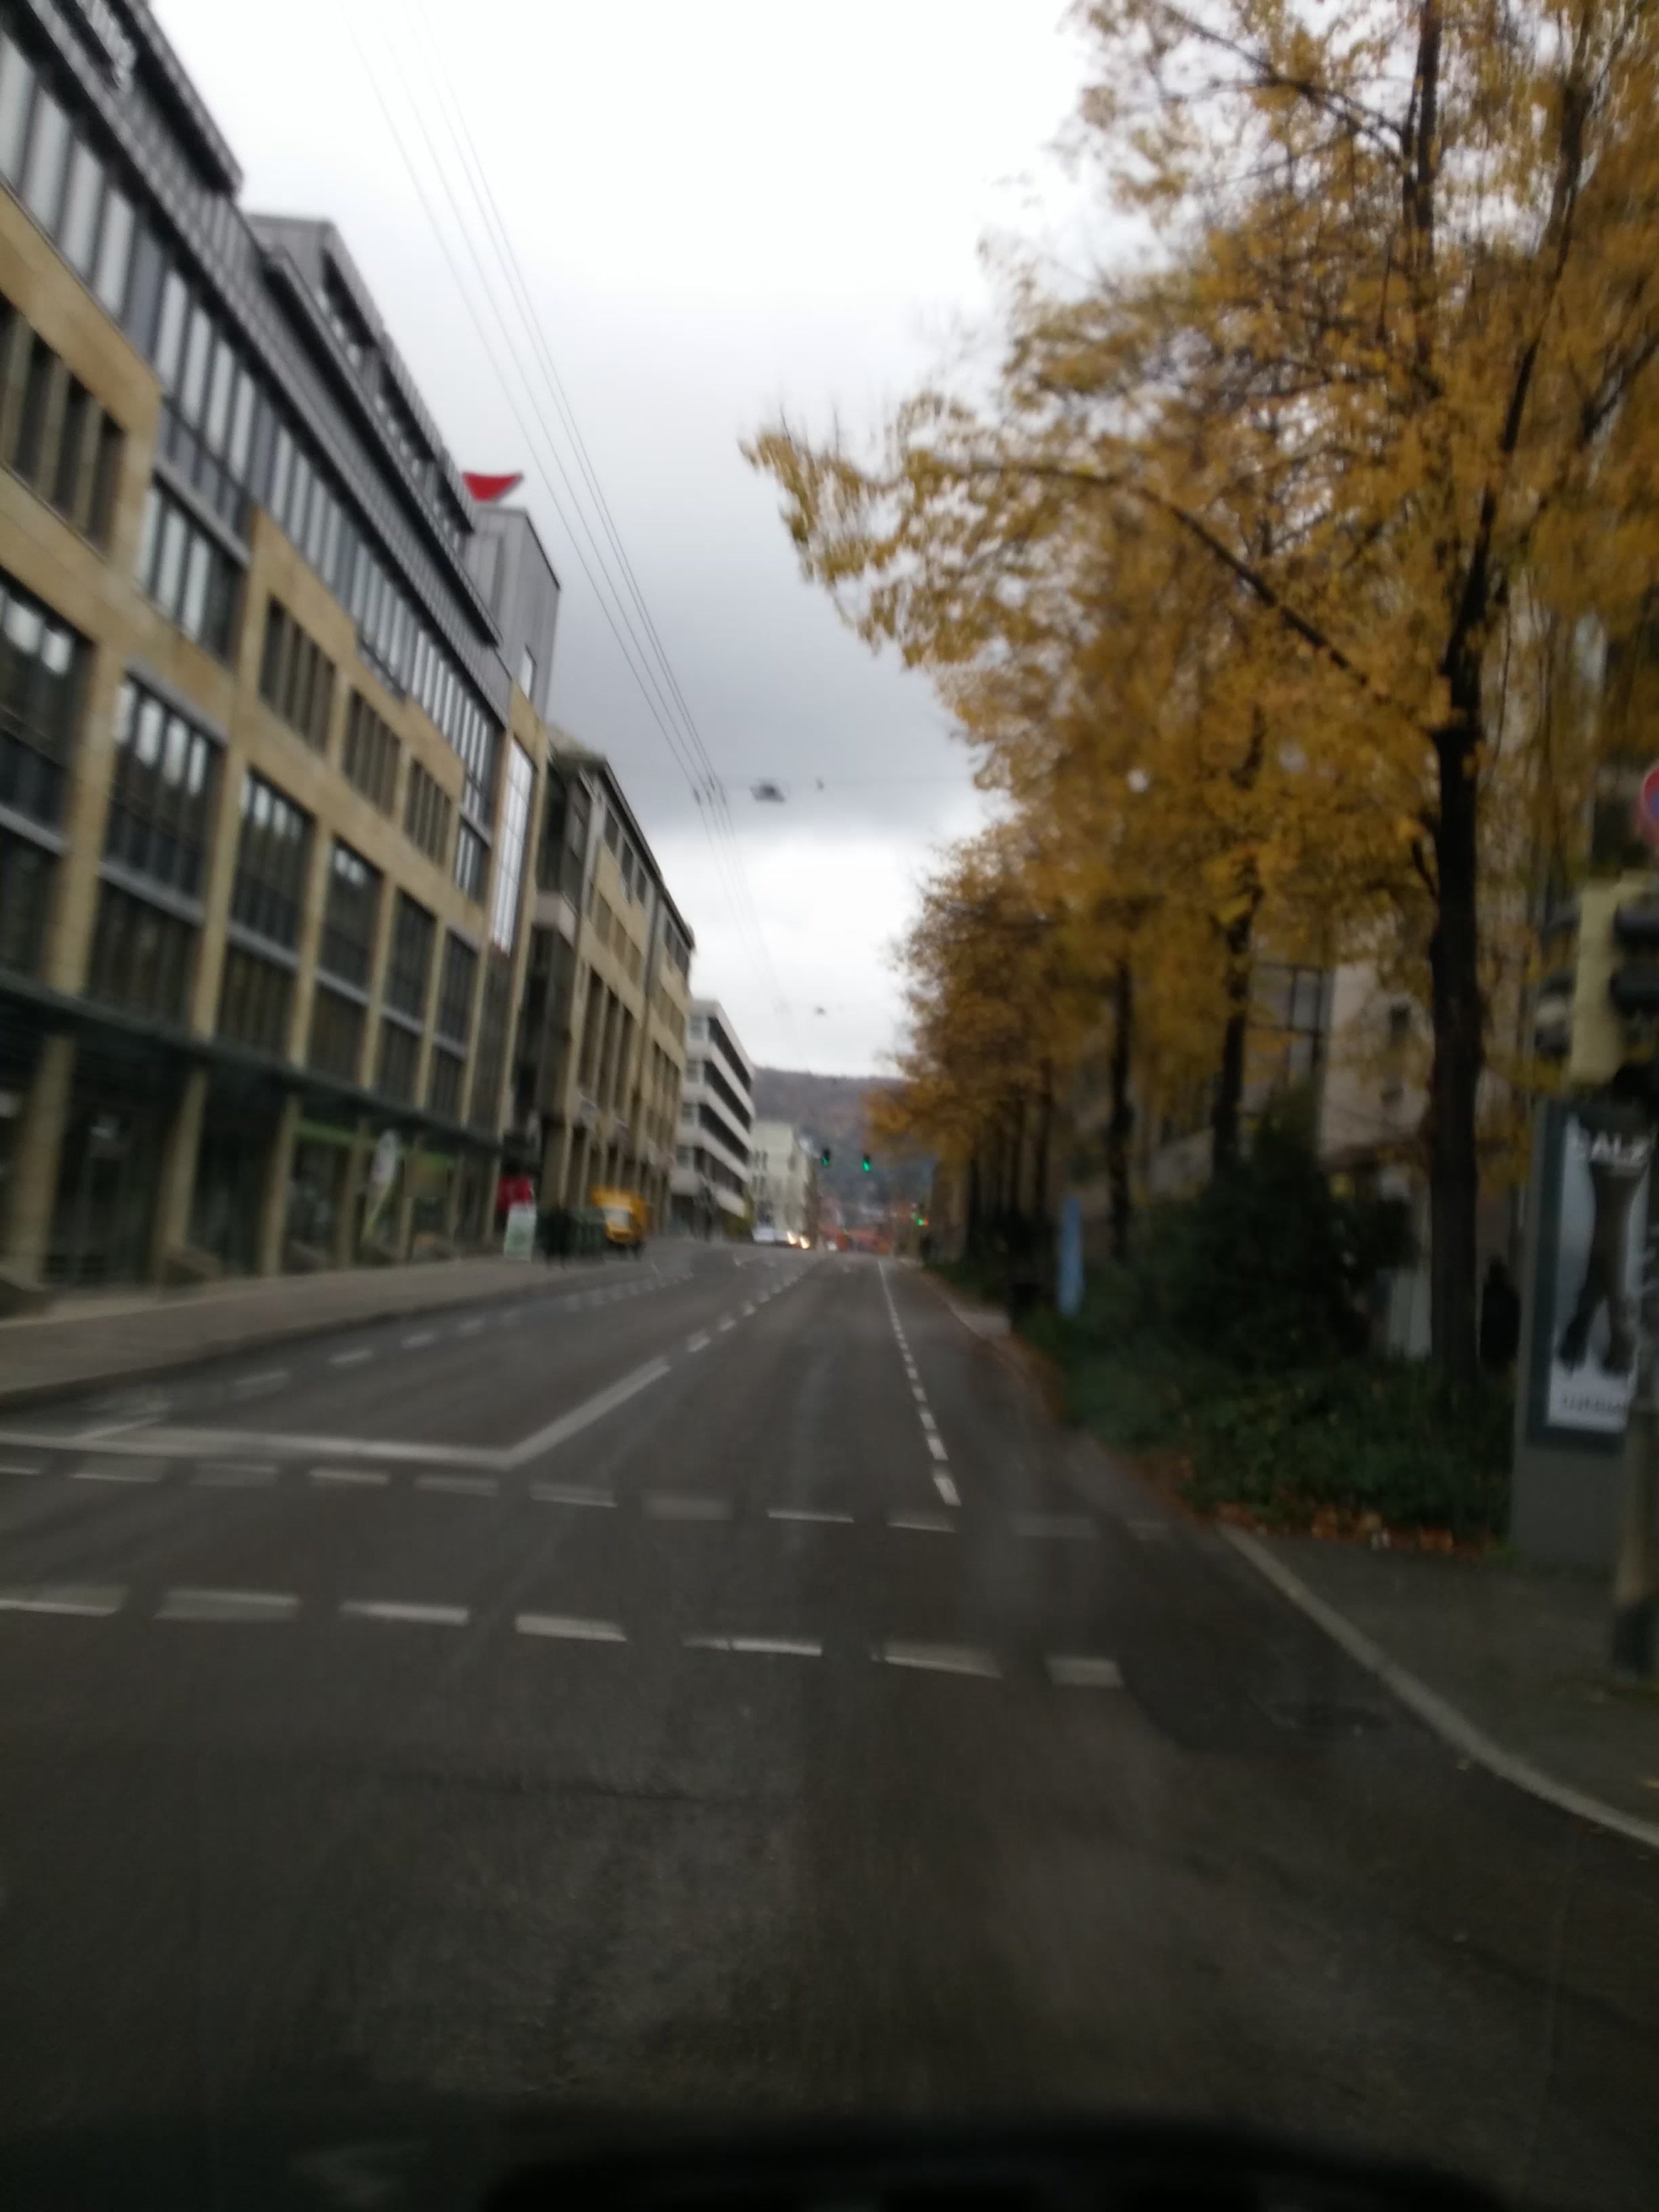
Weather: cloudy
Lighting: day
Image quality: good
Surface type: driving surface
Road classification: tertiary
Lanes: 3, 2
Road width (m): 9.2
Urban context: urban centre
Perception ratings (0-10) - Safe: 7.7, Lively: 8.5, Beautiful: 8.09, Boring: 2.16, Depressing: 5.59, Wealthy: 4.87